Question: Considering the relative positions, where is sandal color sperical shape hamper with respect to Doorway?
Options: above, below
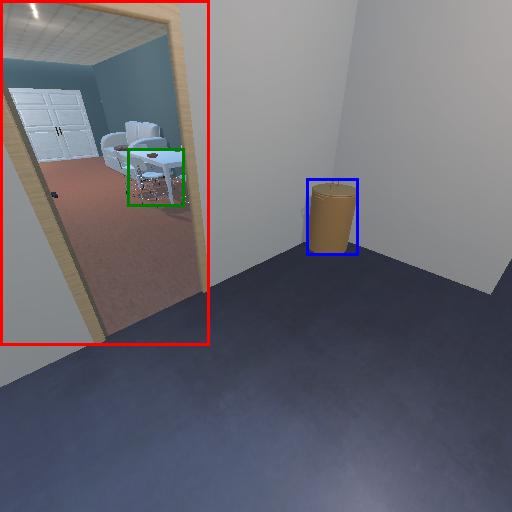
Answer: above